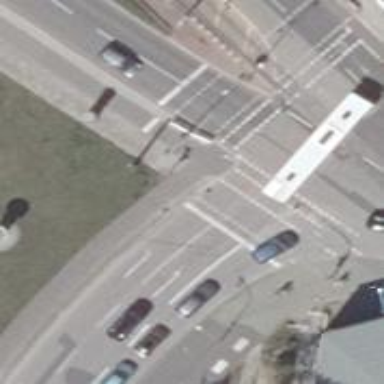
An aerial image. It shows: Road with traffic signals.